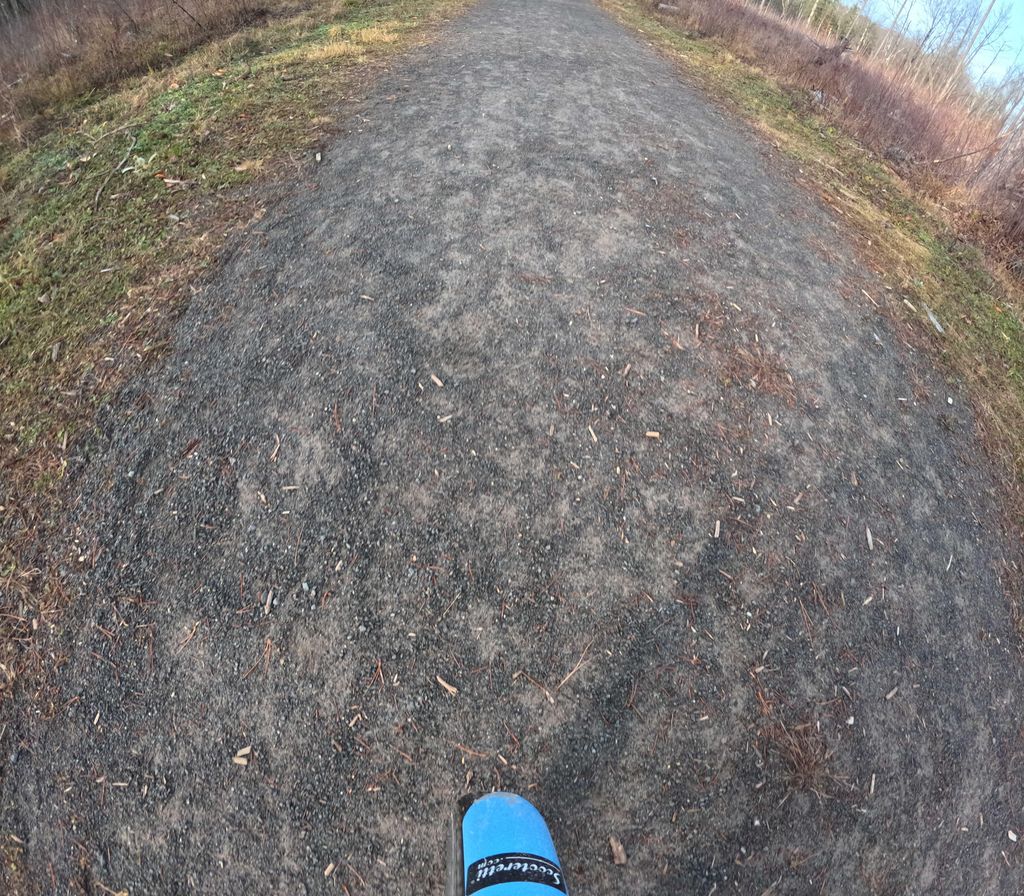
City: ottawa-gatineau